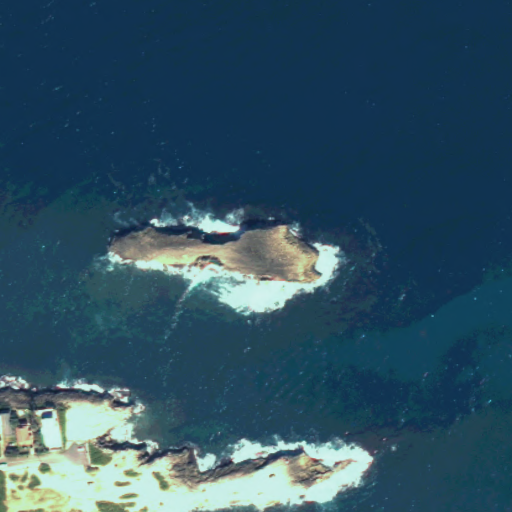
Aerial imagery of island in Hawaii named Kukuiho‘olua containing only unknown